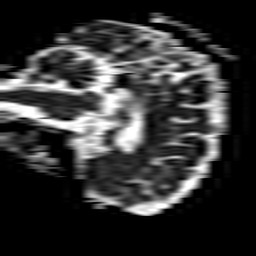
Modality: ADC
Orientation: sagittal
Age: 51
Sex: male
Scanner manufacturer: philips
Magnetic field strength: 1.5 T
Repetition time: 3.531 s
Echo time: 0.06922 s